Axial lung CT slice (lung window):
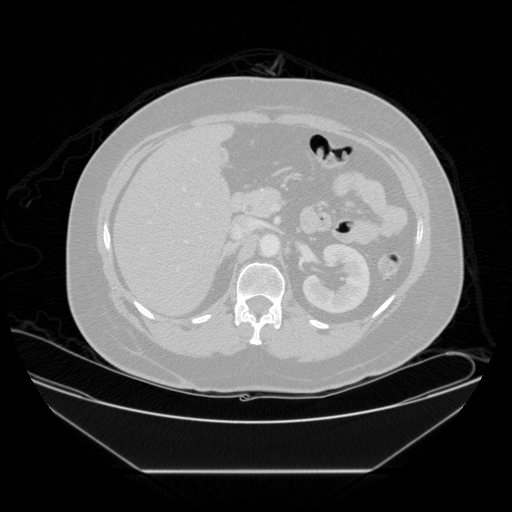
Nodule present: no